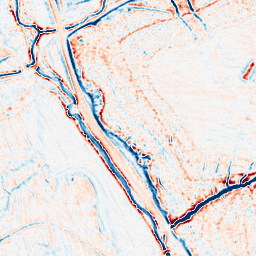
Category: multiscale
Decomposition family: dog_multiscale
Decomposition parameters: sigma_ratio: 1.4
n_scales: 4
base_sigma: 0.5
Upsampling method: cubic_mitchell
Upsampling parameters: scale: 2
Upsampling scale: 2